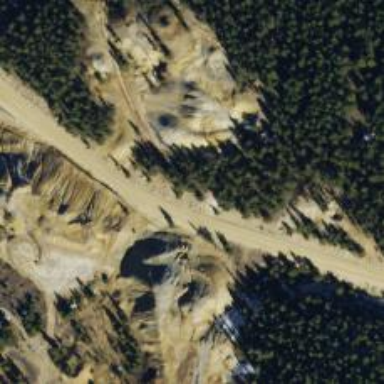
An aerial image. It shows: Quarry area.